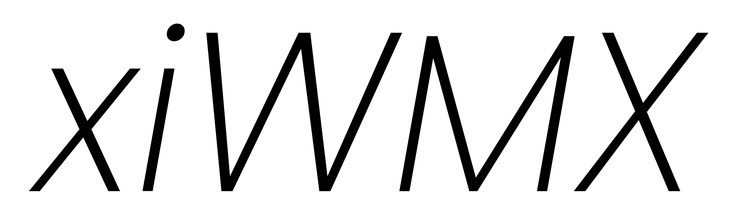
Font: Poppins-ExtraLightItalic